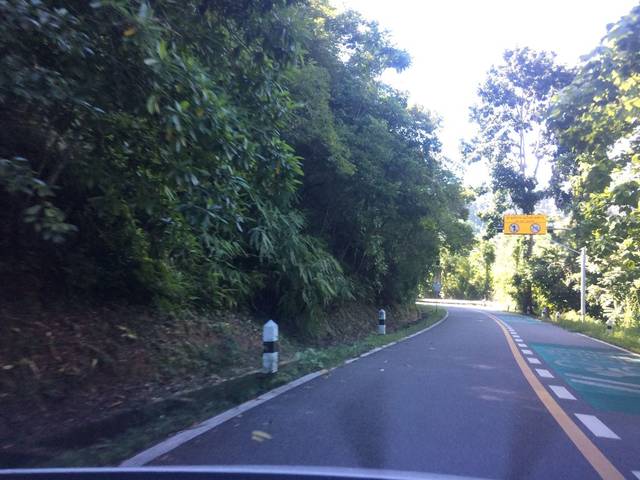
Region: Thailand
Coordinates: 7.881, 98.334